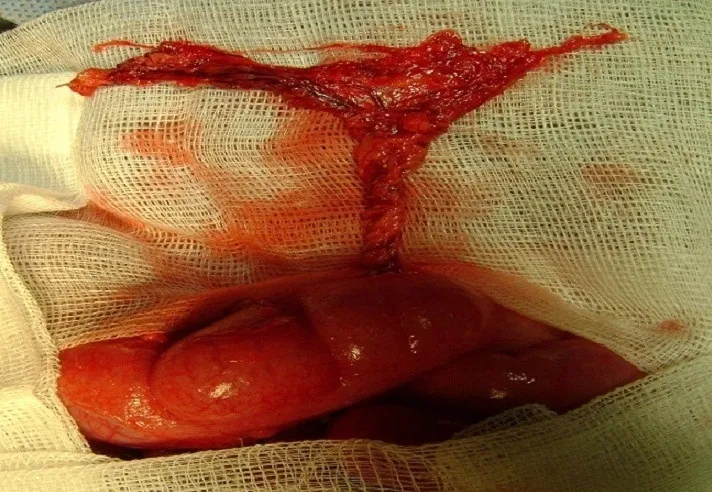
The omentum twisted 720 clockwise.
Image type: medical_photograph (other_medical_photograph)